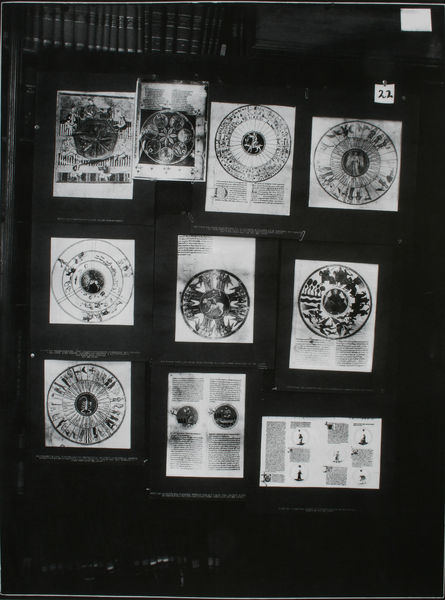
Titel: Der Bilderatlas Mnemosyne - Tafel 22
Künstler: Aby Warburg
Standort: London
Institution: Warburg Institute ©
Schlagwörter: weiß, blume, blumen, grau, schwarz, skizze, zeichen, zeichnung, alt, regal, rahmen, vögel, schön, pferd, rund, engel, schrift, bilder, bücher, fotos, papier, schrank, graphik, klein, figuren, tafel, karten, uhr, foto, fotografie, photographie, buch, geheimnis, druck, jungfrau, schwarz weiß, stich, seite, illustration, kreise, hallo, rom, photo, ausstellung, poster, wappen, buchrücken, zahl, bibliothek, sammlung, museum, siegel, kreislauf, mandala, mandalas, buchseiten, sternkreis, sternzeichen, miniatur, nummer, krebs, symbole, sonnen, zeichnungen, grichenland, archiv, blöd, dumm, indianer, atlas, jahreszeiten, astrologie, astronomie, illustrationen, klug, horoskop, photos, album, stecknadeln, chart, zodiak, aby warburg, aby, bilderatlas, mnemosyne, häß0lich, tafel "", warbug, warburg; aby, 22, sonnenkreise, ???, horoskope, sonnensysteme, da braucht man eine lupe, zahl 22, zweiundzwanzig, kreis